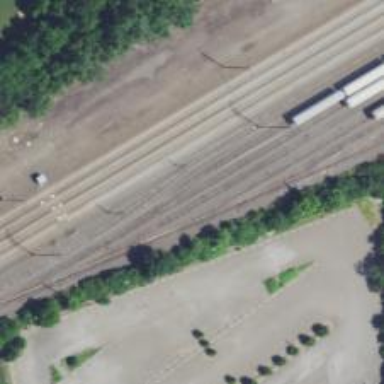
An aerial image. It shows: Railway yard in service.